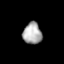
Tissue: skin
Cell type: Epithelial cells
Senescence score: 0.2819
Nuclear area (px): 396
Mean DAPI intensity: 170.866